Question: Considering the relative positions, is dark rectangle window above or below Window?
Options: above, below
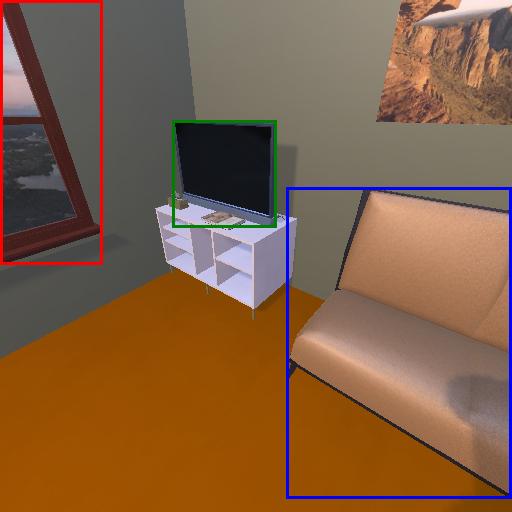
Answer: above